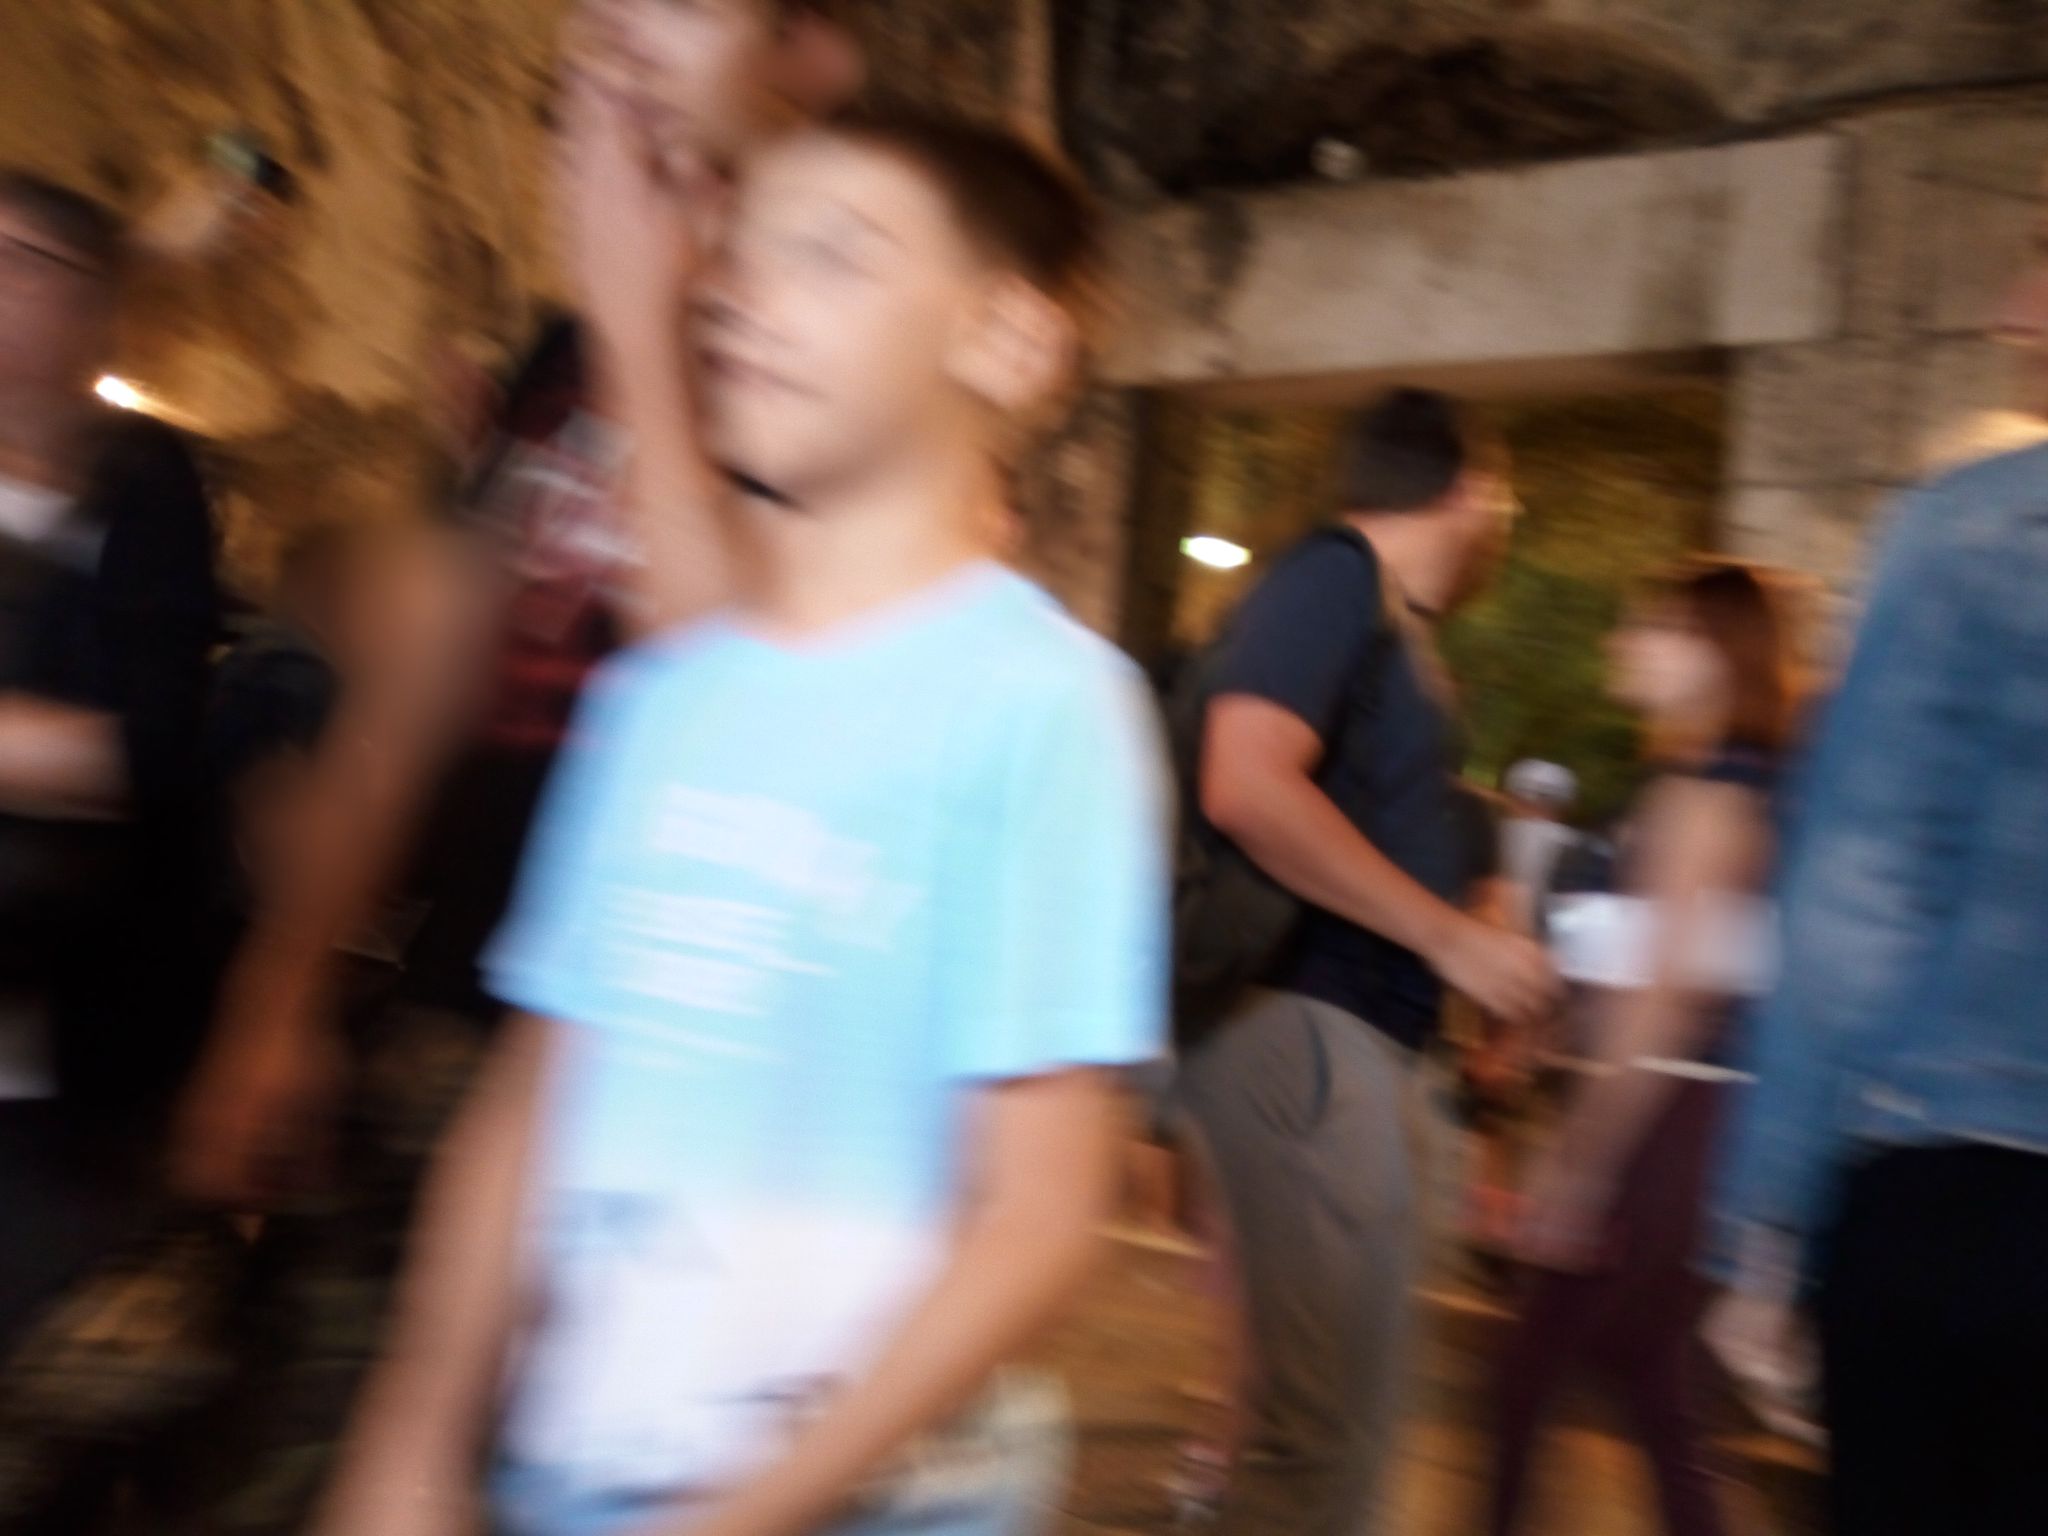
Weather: clear
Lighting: day
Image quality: slightly poor
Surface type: walking surface
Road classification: service
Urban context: urban centre
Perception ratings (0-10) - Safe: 0.38, Lively: 0.59, Beautiful: 2.05, Boring: 5.62, Depressing: 1.71, Wealthy: 3.51